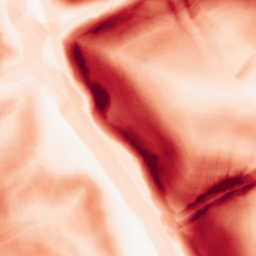
Category: morphological
Decomposition family: morphological_gradient
Decomposition parameters: size: 10
shape: diamond
Upsampling method: bspline
Upsampling parameters: scale: 4
Upsampling scale: 4